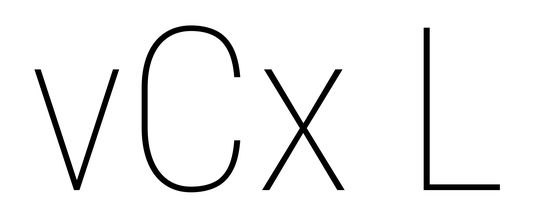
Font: Roboto_Condensed_Thin